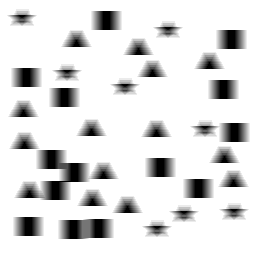
Squares: 14
Triangles: 14
Stars: 8
Total shapes: 36